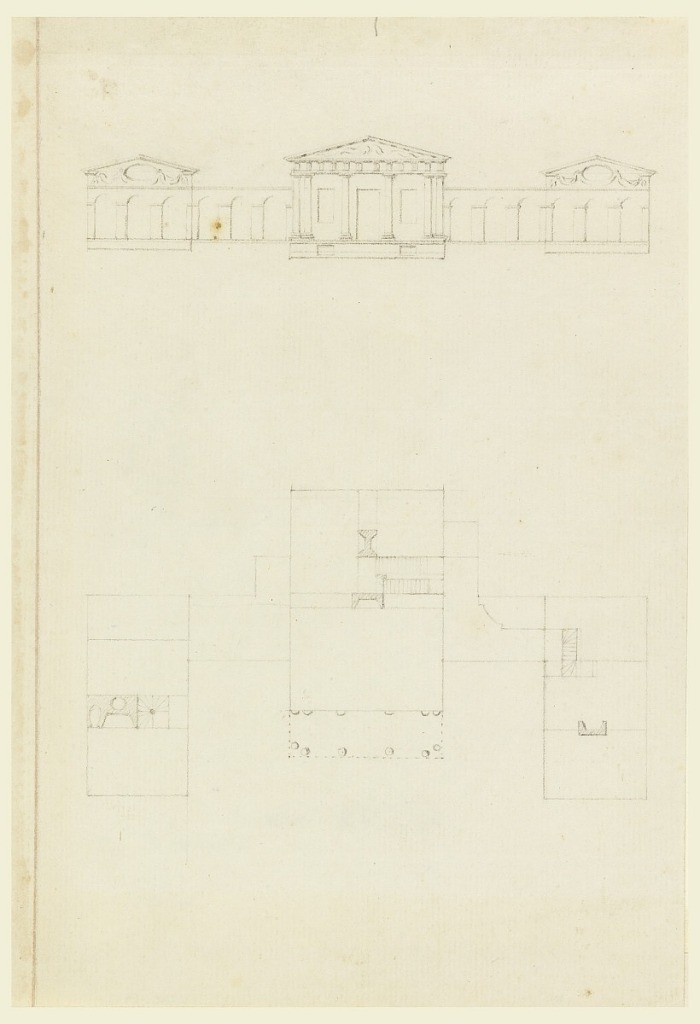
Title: Elevation and Plan of a Country House
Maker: John Trumbull, American, 1756–1843
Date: March 5, 1781
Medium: Graphite on paper
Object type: Drawing
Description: Elevation of a single-storied house with a classical central portico and two flanking wings, with oval windows in the pediments. Arcades join the wings with the central block. Below, a plan of the house.